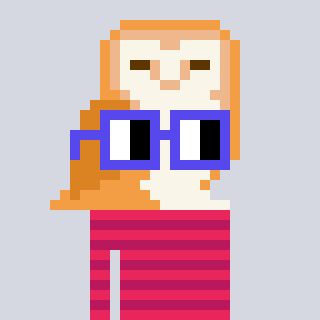
a pixel art character with square blue glasses, a owl-shaped head and a darkpink-colored body on a cool background